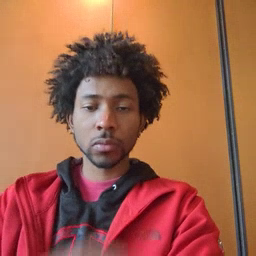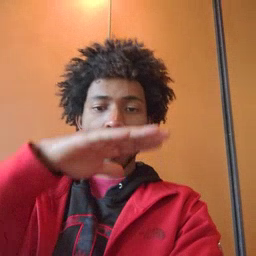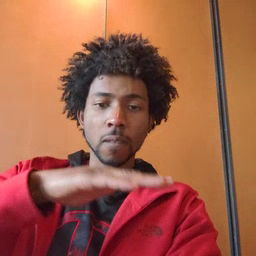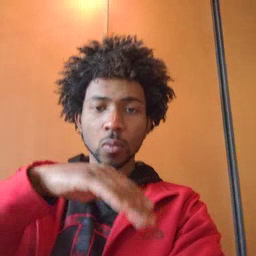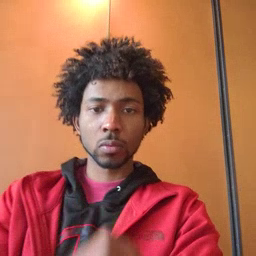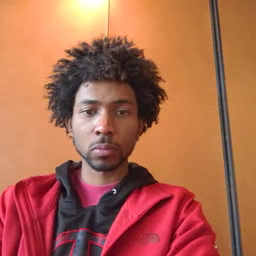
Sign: on